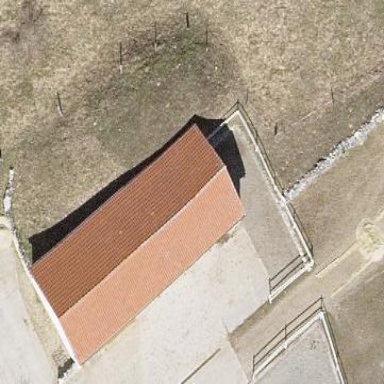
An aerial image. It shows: Farmyard area.